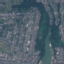
Land use / land cover class: Residential